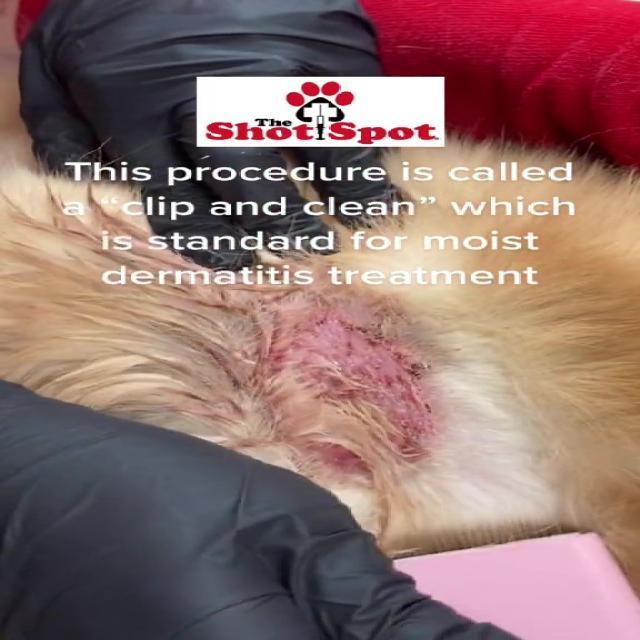
Canine dermatitis — inflammation of the skin presenting with erythema, pruritus, papules, and excoriation. May be allergic, contact, or atopic in origin.